Field crop: maize
Growth stage: 2
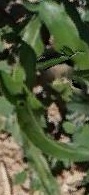
Species: maize